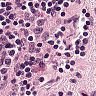
Metastatic tissue present: no